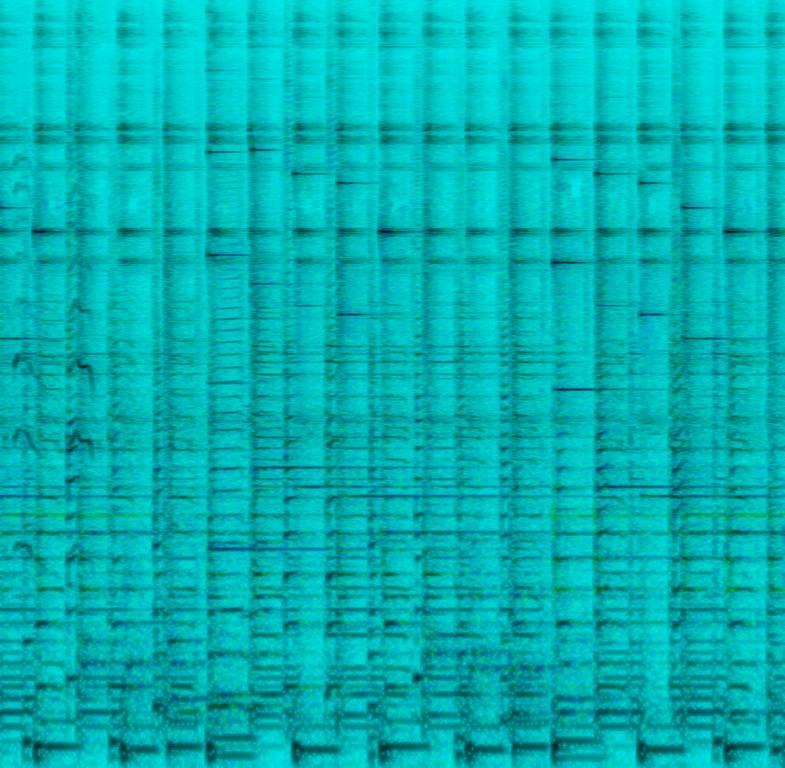
The song is an instrumental. The song is medium tempo with a groovy bass line, steady drumming rhythm, guitar accompaniment, saxophone playing melody and bells percussions. The song is cheerful and festive. The song is a Christmas song with a lot of fun and cheer.